Aerial crown-view tile of a tropical tree (Barro Colorado Island, Panama), acquired 20250818:
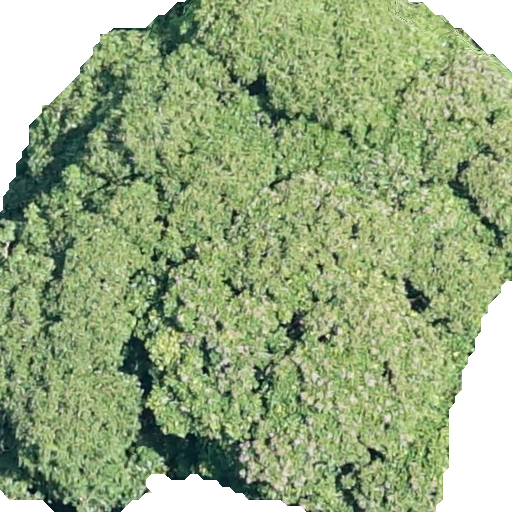
Species: Dipteryx oleifera
GBIF accepted scientific name: Dipteryx oleifera
Crown area: 361.258 m²